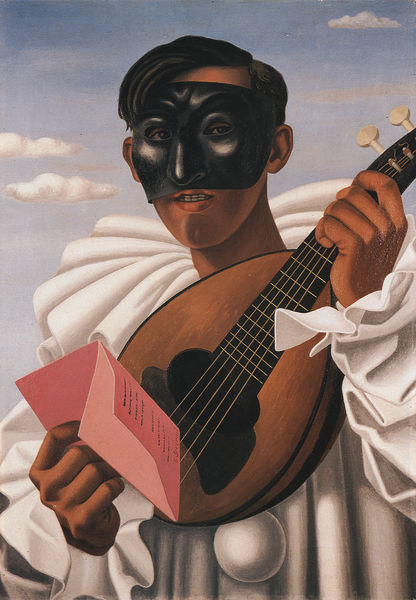
Titel: Pierrot napolitain (Ritratto di Antonio)
Künstler: Gino Severini
Standort: Genova
Institution: Galleria Rotta
Schlagwörter: blau, himmel, mann, weiß, wolken, braun, frau, mund, schwarz, rot, wolke, falten, kragen, kostüm, gitarre, musik, rosa, schrift, spieler, maske, clown, brief, laute, lautenspieler, saiten, karneval, harlekin, musikant, harlequin